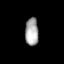
Tissue: lung
Cell type: Endothelial cells
Senescence score: 0.5546
Nuclear area (px): 361
Mean DAPI intensity: 168